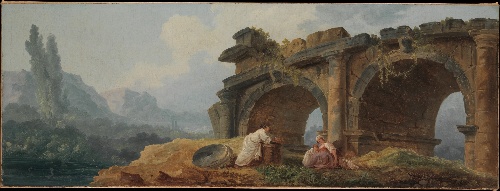
Title: Arches in Ruins
Artist: Hubert Robert
Artist bio: French, Paris 1733–1808 Paris
Object type: Painting, overdoor
Classification: Paintings
Medium: Oil on canvas
Dimensions: 23 1/8 x 61 1/4 in. (58.7 x 155.6 cm)
Department: European Paintings
Credit line: Gift of J. Pierpont Morgan, 1917
Accession year: 1917
Repository: Metropolitan Museum of Art, New York, NY
Tags: Arches|Ruins|Children|Men|Women